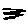
Label: zigzag